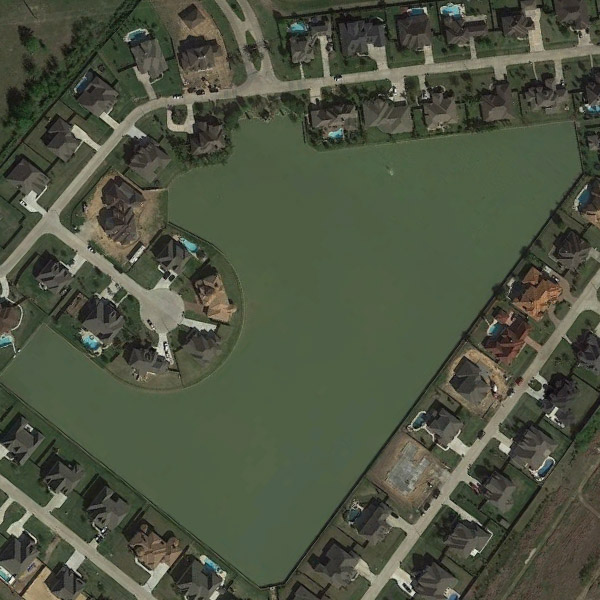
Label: Pond